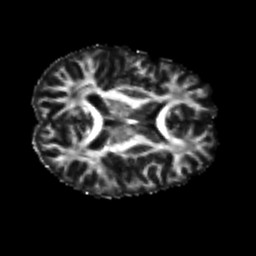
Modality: FA
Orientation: axial
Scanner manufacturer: siemens
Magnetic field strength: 3 T
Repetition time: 9.6 s
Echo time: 0.077 s